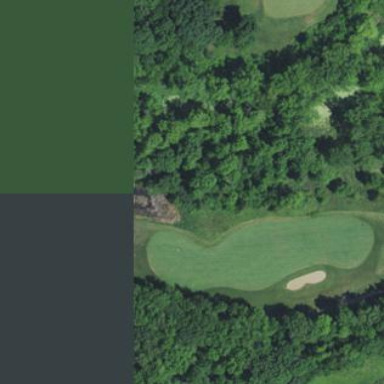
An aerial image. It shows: Golf rough area.